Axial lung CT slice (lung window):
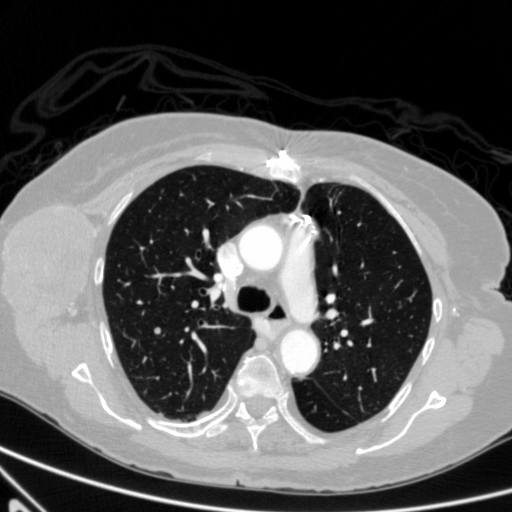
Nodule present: no